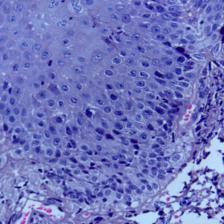
Diagnosis: Normal